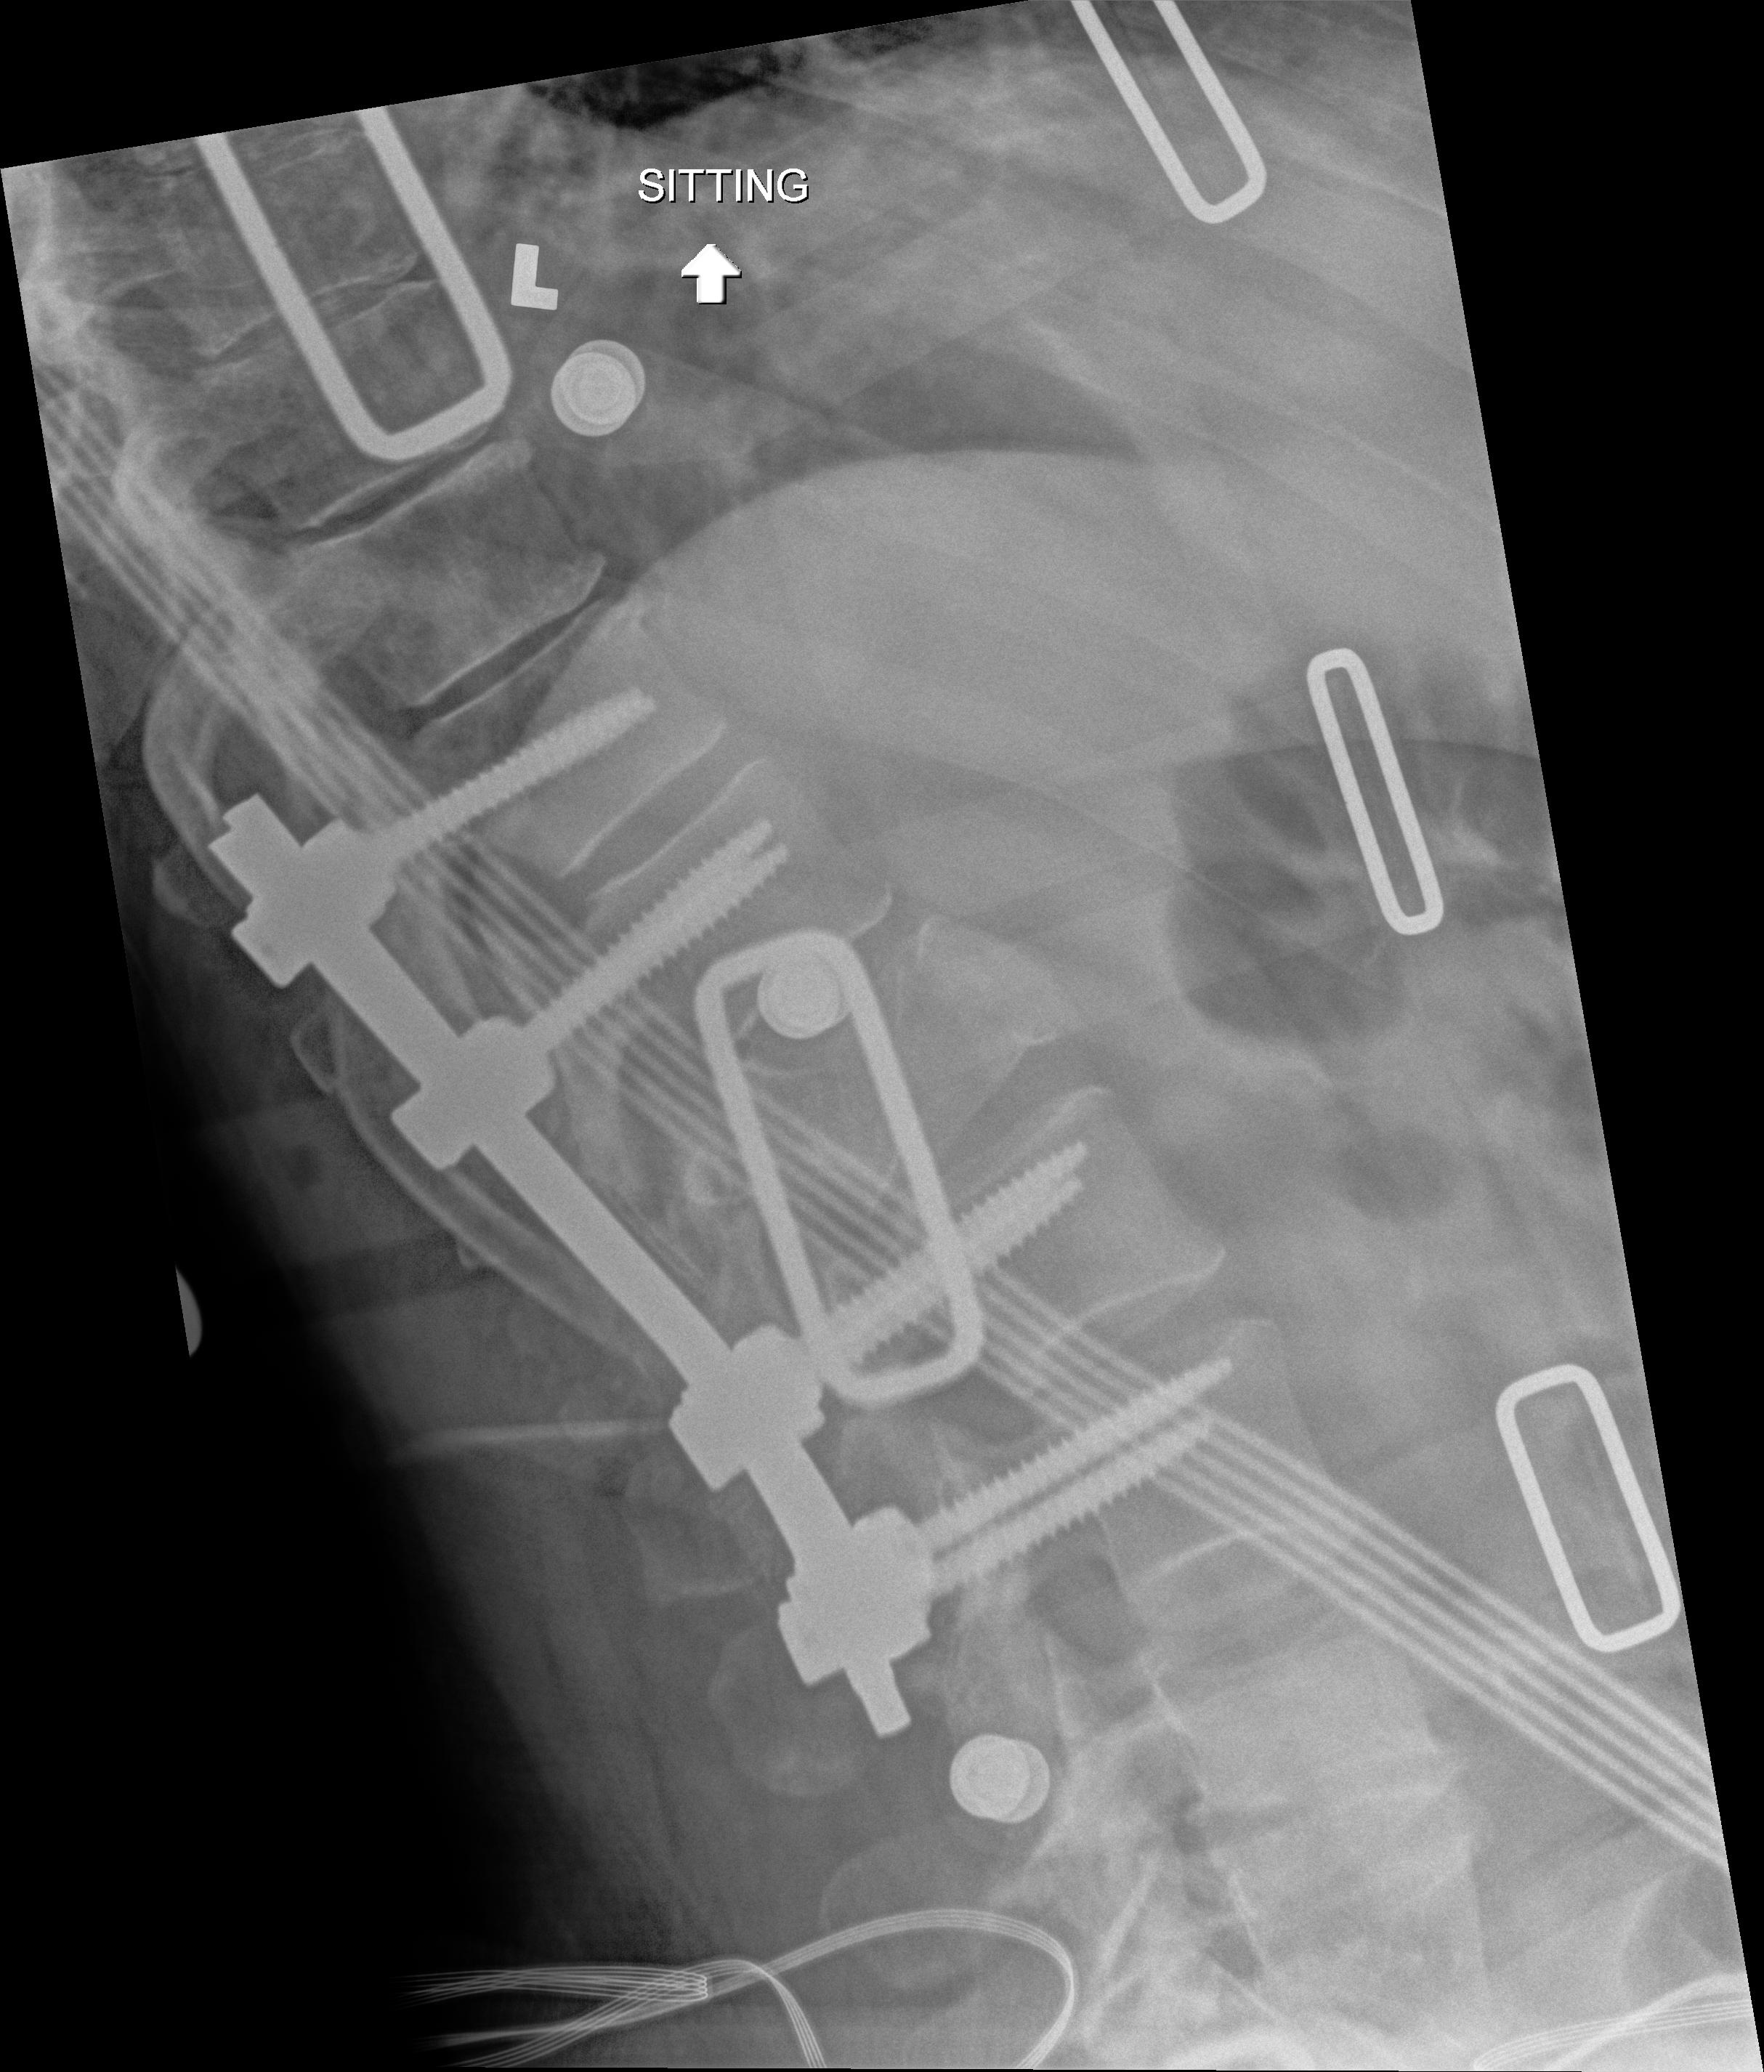
View: LATERAL
Implant manufacturer: Styker everest (K2M)